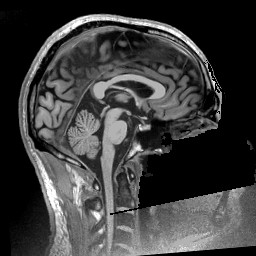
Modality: T1w
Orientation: sagittal
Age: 43
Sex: male